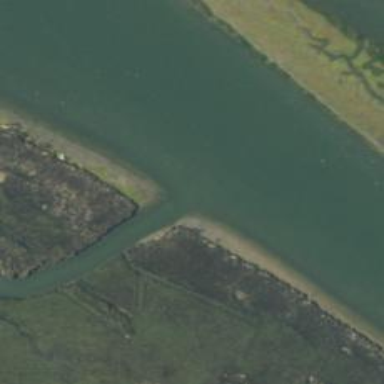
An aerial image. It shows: Tidal channel flowing through the area.